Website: walmart
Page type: customer-info-address
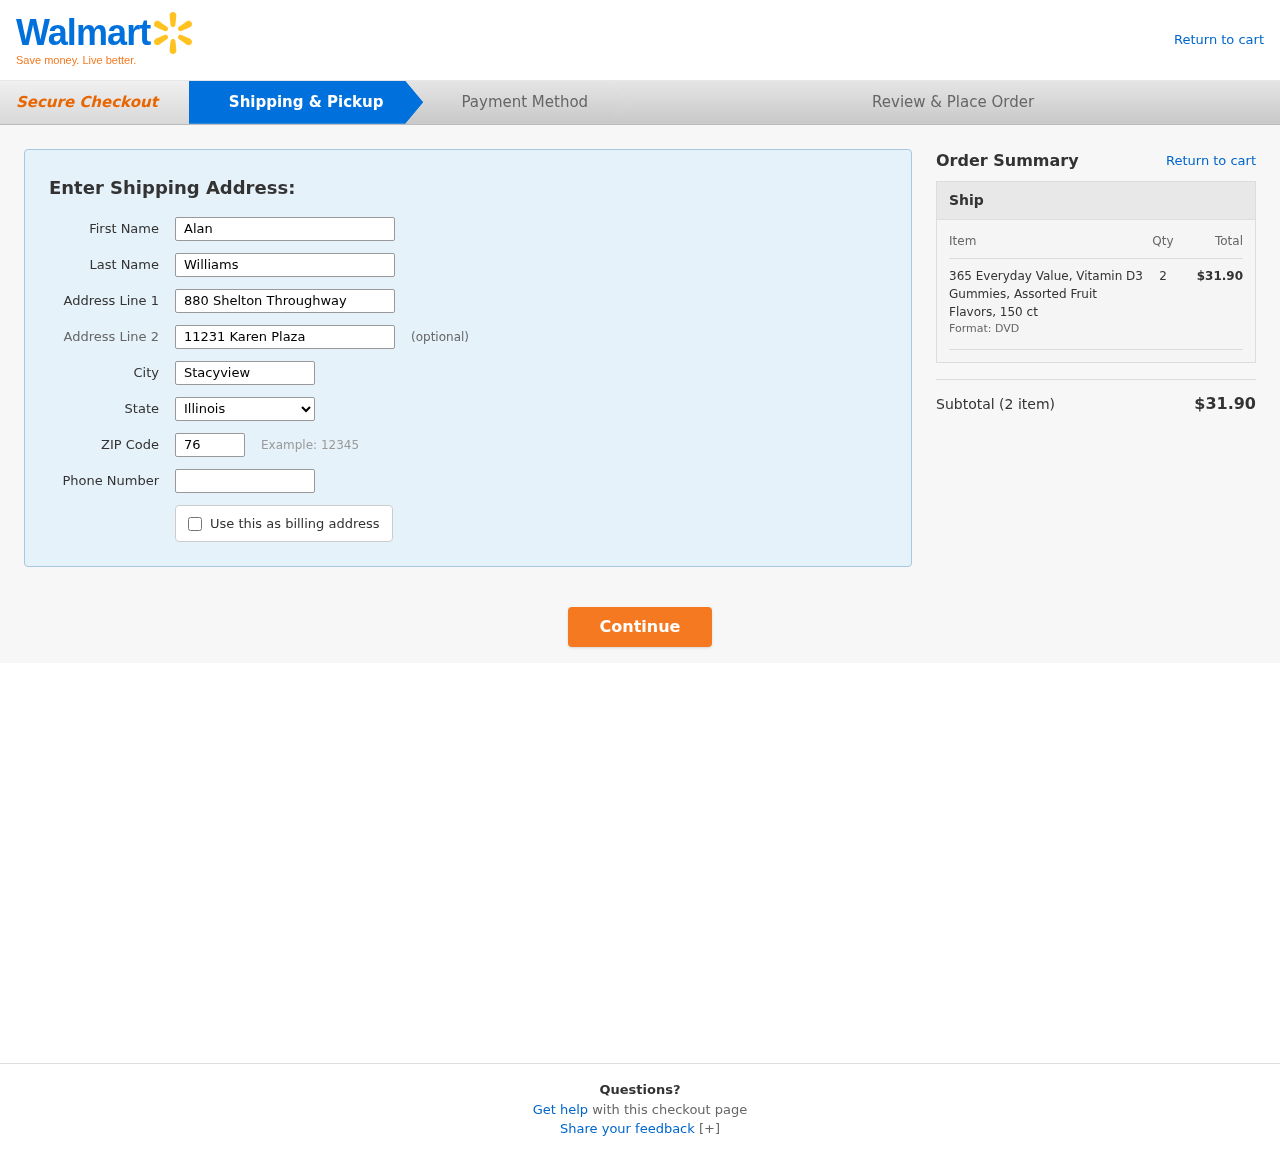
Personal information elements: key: PII_CITY
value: Stacyview
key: PII_FIRSTNAME
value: Alan
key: PII_LASTNAME
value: Williams
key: PII_PHONE
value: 2723188699
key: PII_POSTCODE
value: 76979
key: PII_STATE
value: Illinois
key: PII_STREET
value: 880 Shelton Throughway
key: PII_STREET2
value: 11231 Karen Plaza
Product elements: key: PRODUCT1_NAME
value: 365 Everyday Value, Vitamin D3 Gummies, Assorted Fruit Flavors, 150 ct
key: PRODUCT1_QUANTITY
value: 2
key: PRODUCT1_LINE_TOTAL
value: $31.90
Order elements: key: ORDER_NUM_ITEMS
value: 2
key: ORDER_SUBTOTAL
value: $31.90